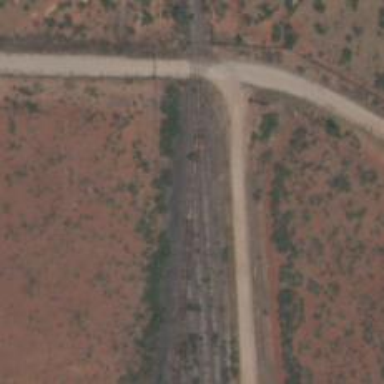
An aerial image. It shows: Abandoned railway yard.